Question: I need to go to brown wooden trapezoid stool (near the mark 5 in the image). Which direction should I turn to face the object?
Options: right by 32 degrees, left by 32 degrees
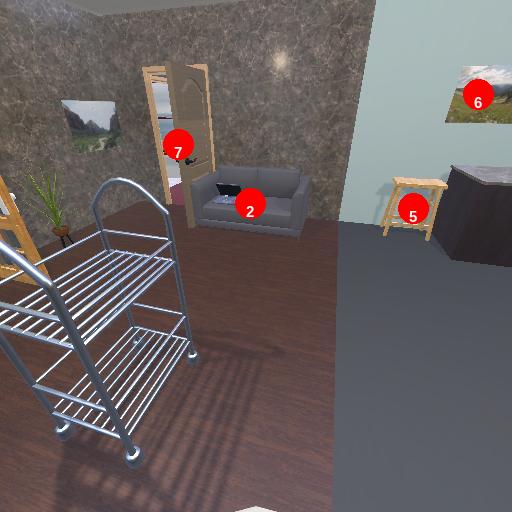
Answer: right by 32 degrees